Aerial crown-view tile of a tropical tree (Barro Colorado Island, Panama), acquired 20241014:
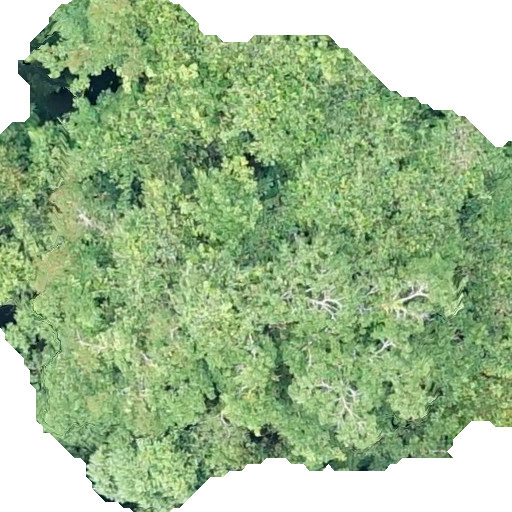
Species: Hura crepitans
GBIF accepted scientific name: Hura crepitans
Crown area: 361.14 m²